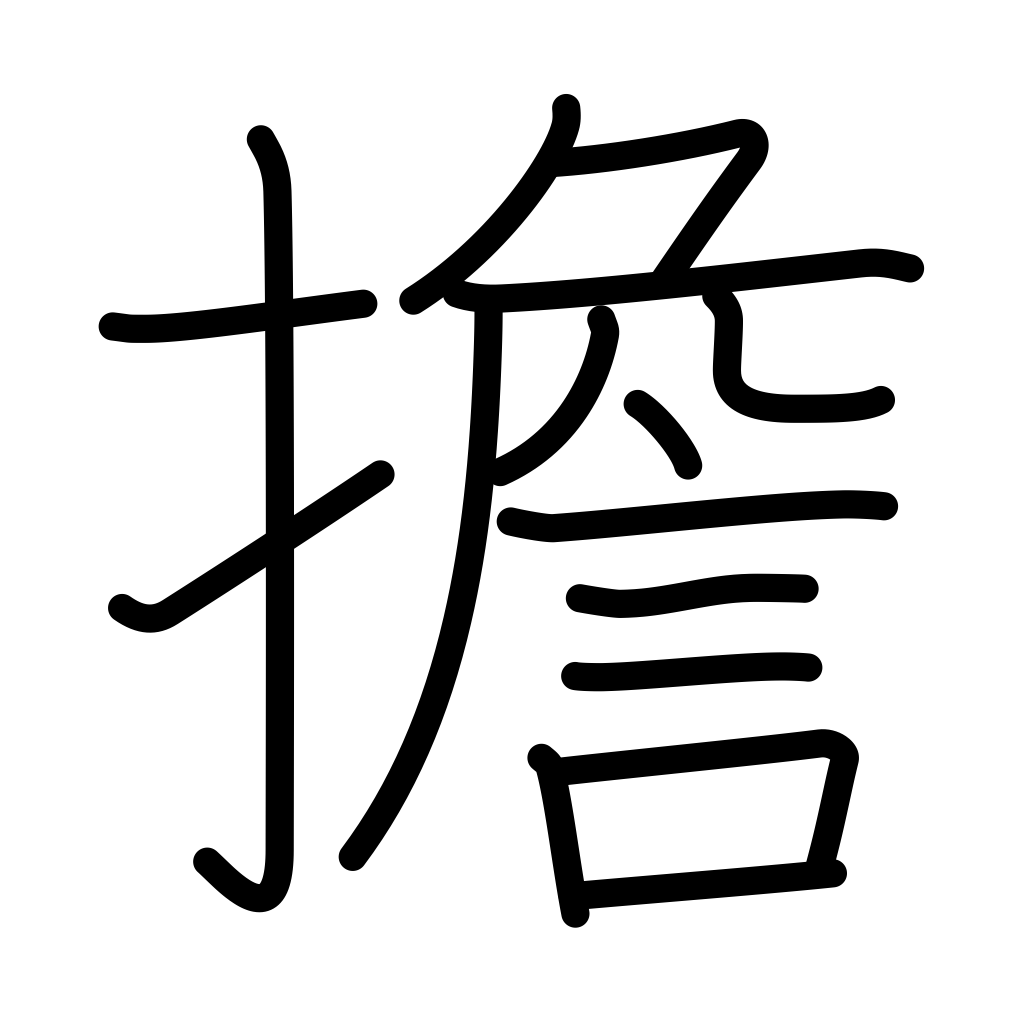
Meaning: carry, bear, undertake